Question: I am trying to import <URL>.
Getting this error: error: Error retrieving parent for item: No resource found that matches the given name 'android:Theme.Material.Light.Dialog.Alert'.
Getting it in file: values-v21/styles.xml.

I am using Eclipse and I have imported android-support-v4.jar in libs folder. What could be the issue here?
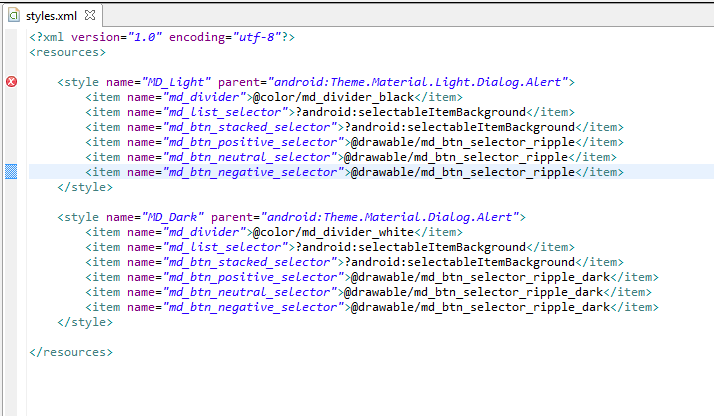
Answer: In your project properties, make sure that you have selected API level 21 as your platform. Also, in your manifest file, make 'targetSdkVersion' as 21. Then clean & rebuild your project, and it should work.
Whenever you use the new 'Material Design' features or the newest version of the support library, the project needs to be compiled against API level 21.